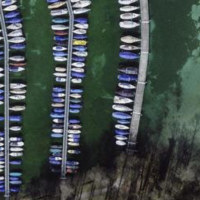
EUNIS habitat code: 14
Species observed at this site:
Certhia brachydactyla
Phalacrocorax carbo
Corvus corone
Gallinula chloropus
Cyanistes caeruleus
Fulica atra
Anas platyrhynchos
Sturnus vulgaris
Phalaropus fulicarius
Parus major
Erithacus rubecula
Aythya fuligula
Fringilla coelebs
Columba palumbus
Turdus merula